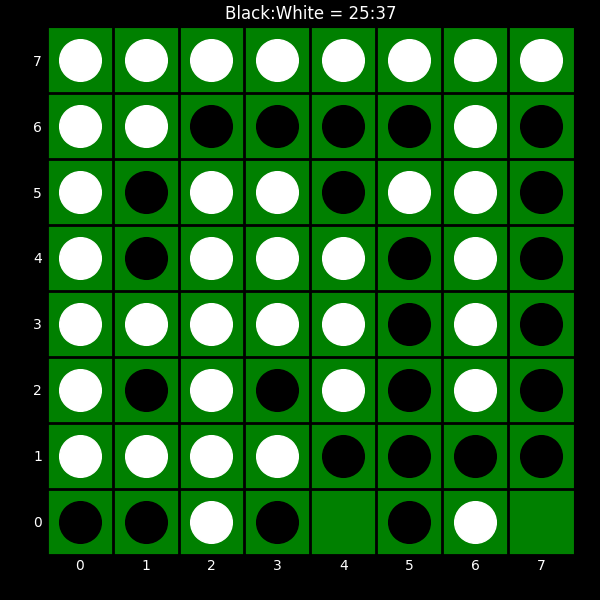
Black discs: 25
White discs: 37